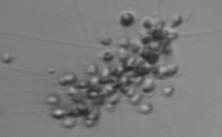
Label: Chaetoceros_didymus_TAG_external_flagellate